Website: home-depot
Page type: review-order
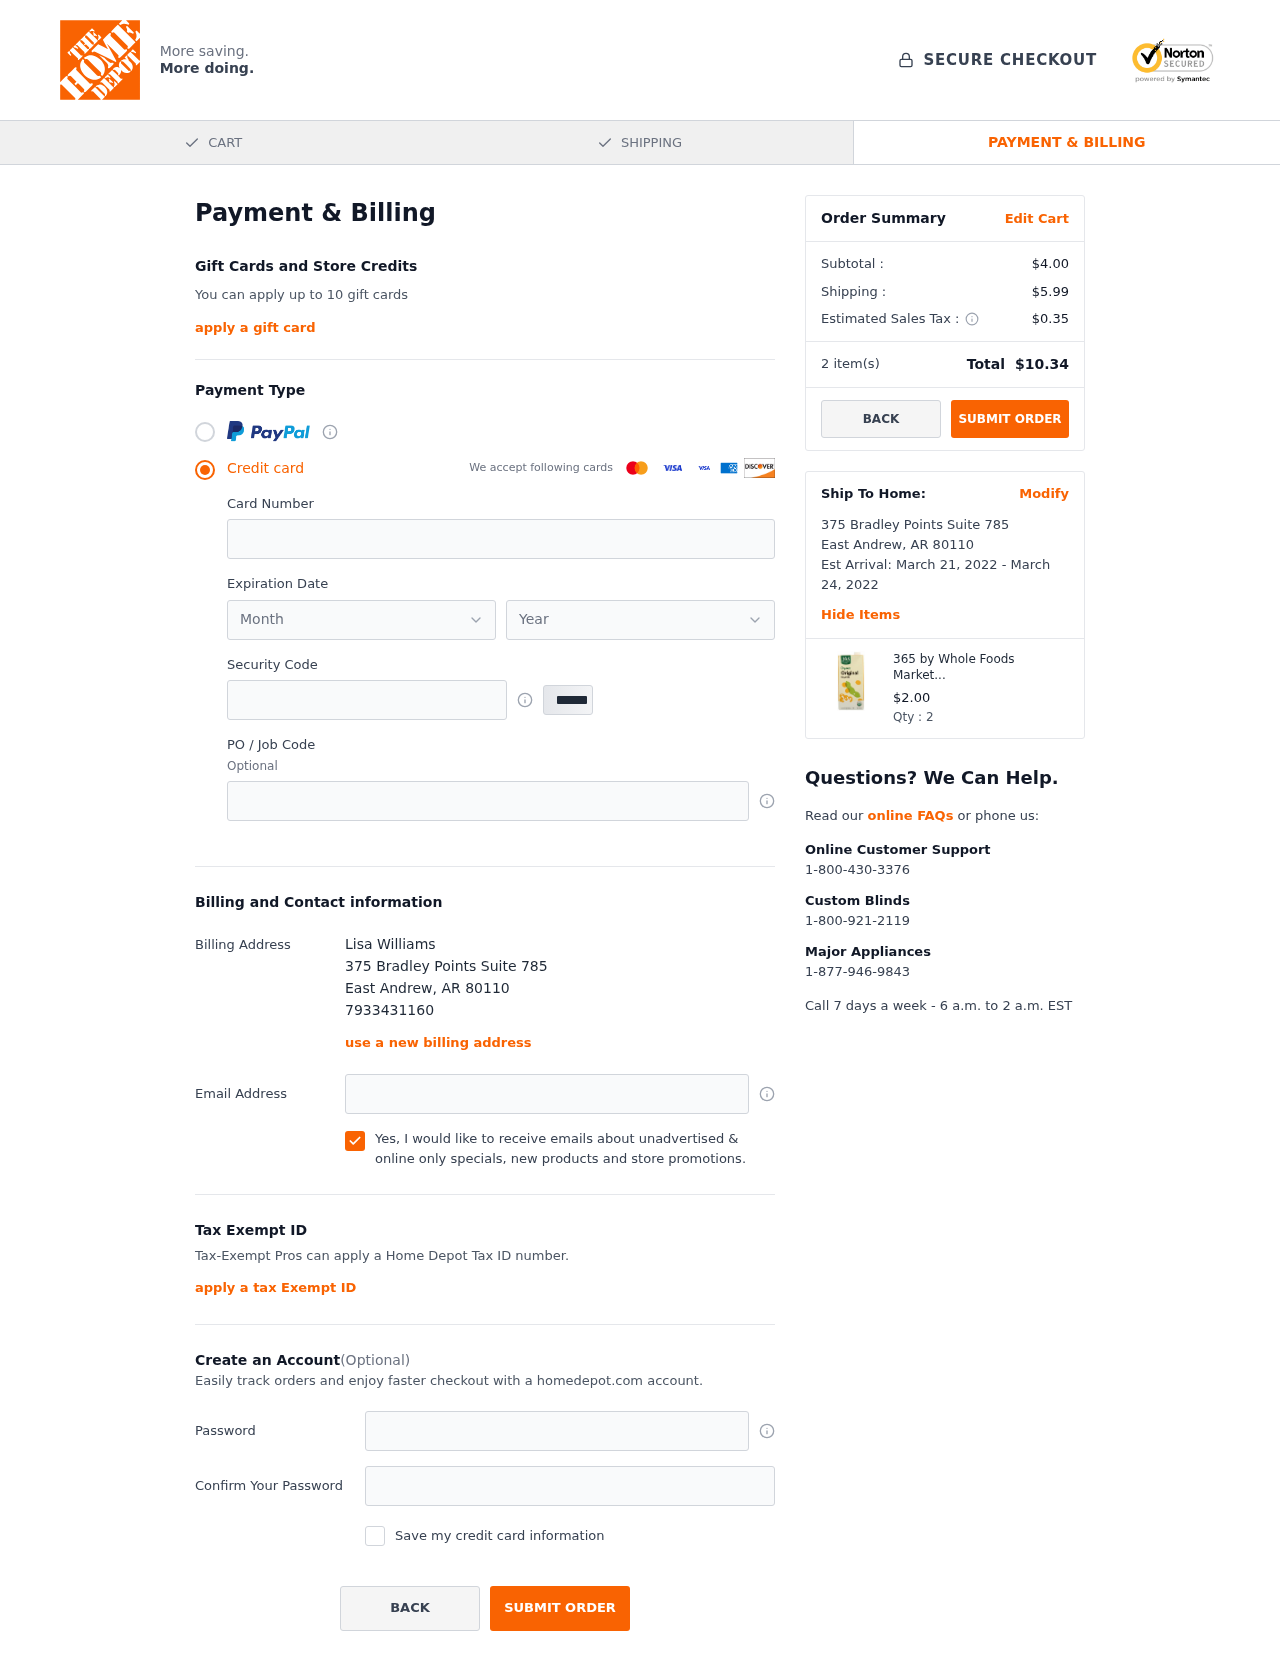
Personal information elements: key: PII_CARD_EXPIRY_MONTH
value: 12
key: PII_CARD_EXPIRY_YEAR
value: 30
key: PII_CITY
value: East Andrew
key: PII_FULLNAME
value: Lisa Williams
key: PII_PHONE
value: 7933431160
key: PII_POSTCODE
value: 80110
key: PII_STATE_ABBR
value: AR
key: PII_STREET
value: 375 Bradley Points Suite 785
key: PII_CARD_NUMBER
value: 4989 1284 8843 7175
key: PII_CARD_CVV
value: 506
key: PII_EMAIL
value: lisa_williams@gmail.com
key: PII_STREET2
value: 375 Bradley Points Suite 785
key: PII_POSTCODE2
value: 80110
Product elements: key: PRODUCT1_NAME
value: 365 by Whole Foods Market, Organic Shelf-Stable Soymilk, Orginal, 32 Fl Oz
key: PRODUCT1_PRICE
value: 2
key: PRODUCT1_QUANTITY
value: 2
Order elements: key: ORDER_SUBTOTAL
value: $4.00
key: ORDER_SHIPPING_COST
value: $5.99
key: ORDER_TAX
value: $0.35
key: ORDER_NUM_ITEMS
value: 2
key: ORDER_TOTAL
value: $10.34
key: ORDER_SHIPPING_DATE
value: March 21, 2022
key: ORDER_DELIVERY_DATE
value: March 24, 2022